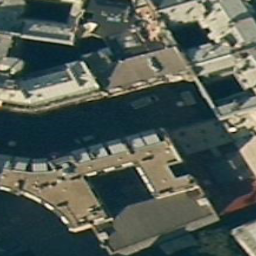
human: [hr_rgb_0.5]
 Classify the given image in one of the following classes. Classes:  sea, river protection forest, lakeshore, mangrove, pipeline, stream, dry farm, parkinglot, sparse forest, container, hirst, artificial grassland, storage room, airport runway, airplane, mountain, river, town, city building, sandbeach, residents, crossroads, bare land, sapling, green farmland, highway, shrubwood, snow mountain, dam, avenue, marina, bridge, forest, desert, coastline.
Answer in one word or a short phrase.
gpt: city building